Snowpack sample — Snodgrass Mountain, Crested Butte, Colorado (2/4/25, 12:06 PM MST)
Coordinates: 38.923, -106.968
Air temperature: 35 °F
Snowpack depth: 80 cm
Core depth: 10 cm
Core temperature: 32 °F
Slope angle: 14°, slope face: 78°
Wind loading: low
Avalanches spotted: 0
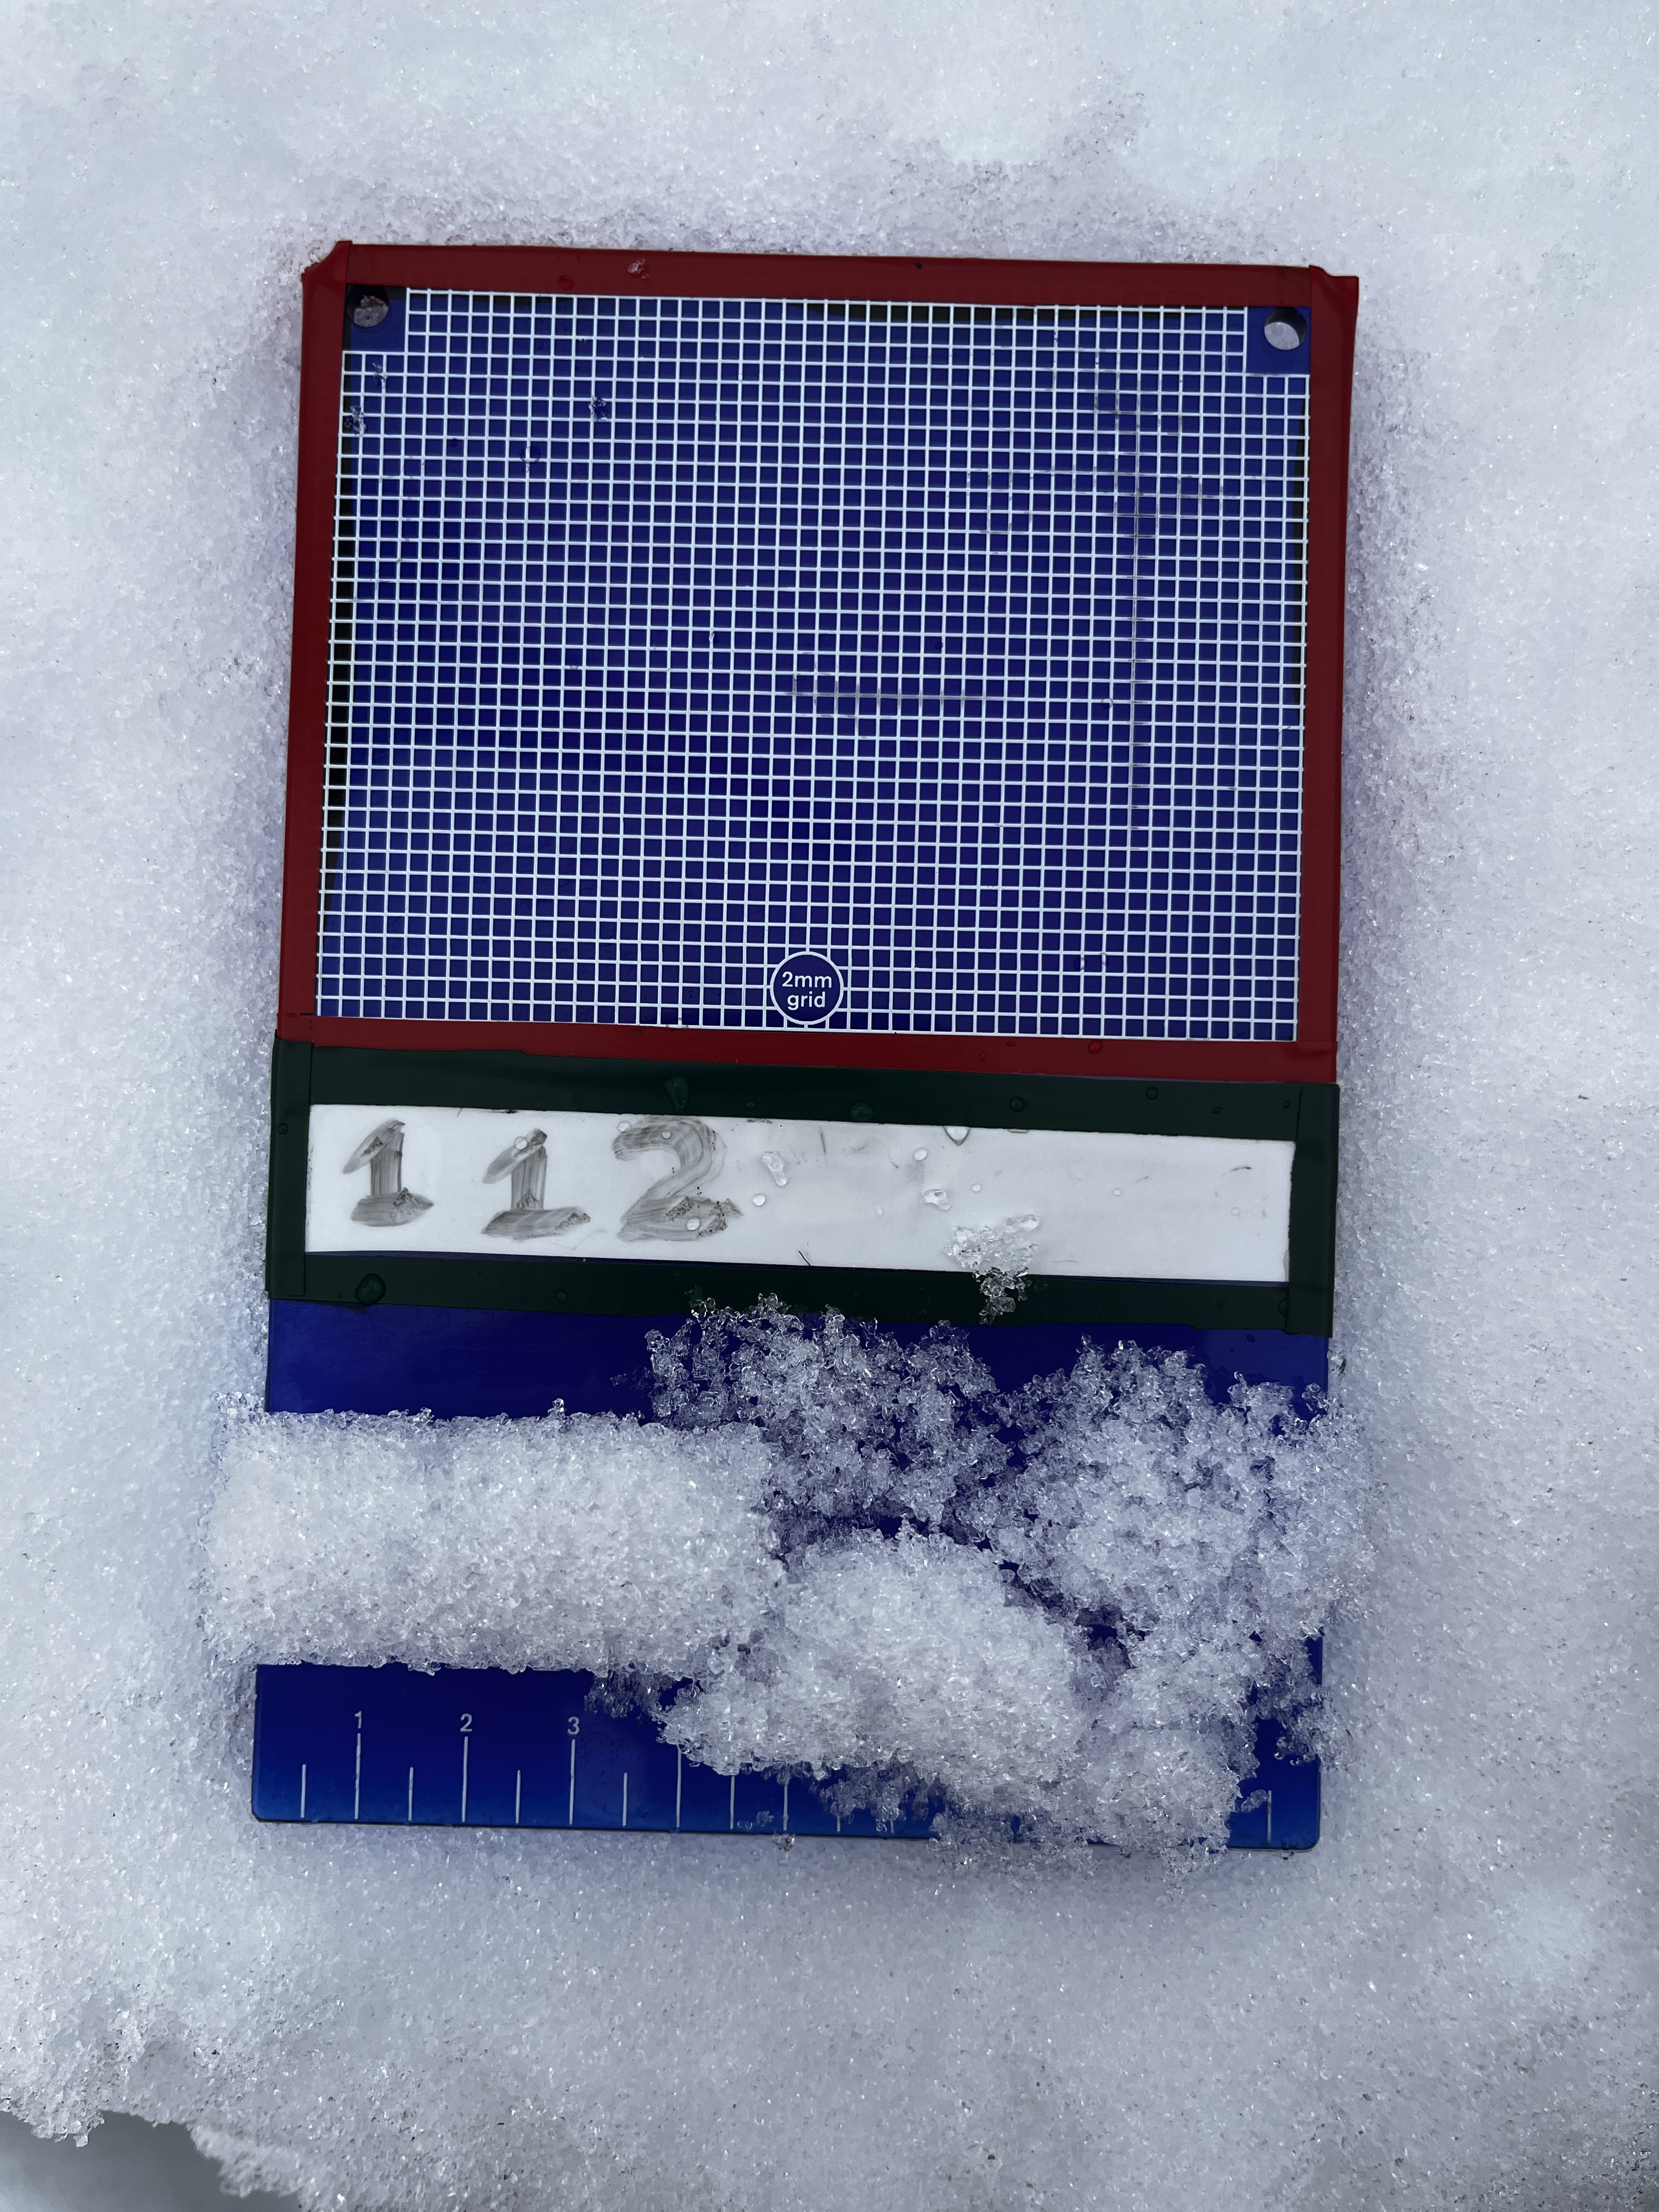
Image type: crystal_card
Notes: No avalanches nearby, unusually warm weather for the last month reported by residents, Collected 25 yards from treeline